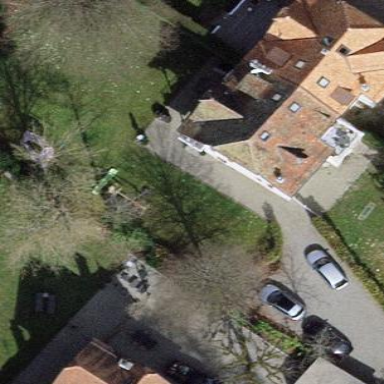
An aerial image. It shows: Garden enclosed by fence.